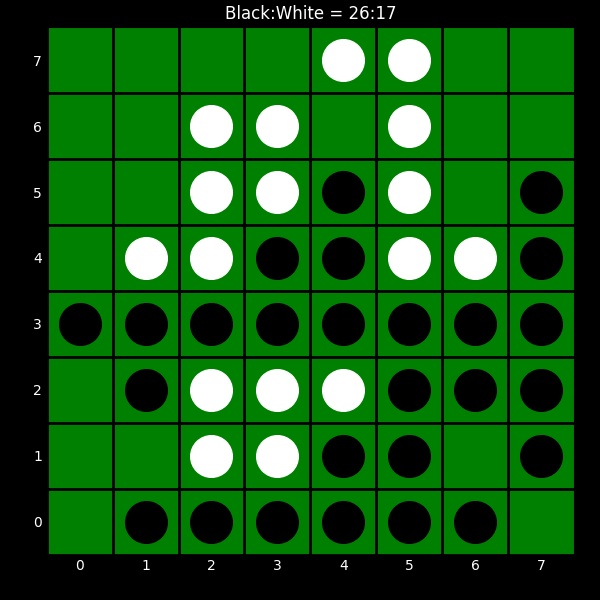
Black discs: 26
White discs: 17